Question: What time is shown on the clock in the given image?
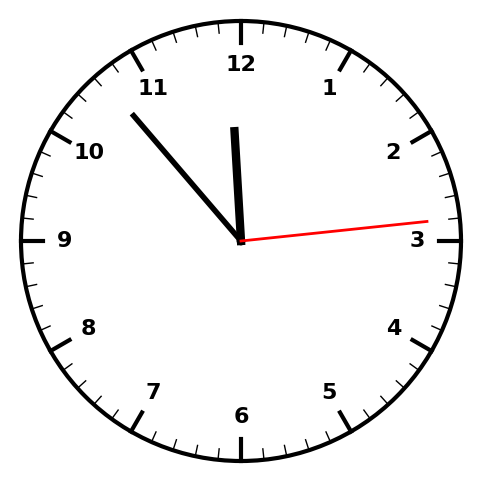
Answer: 11:53:14